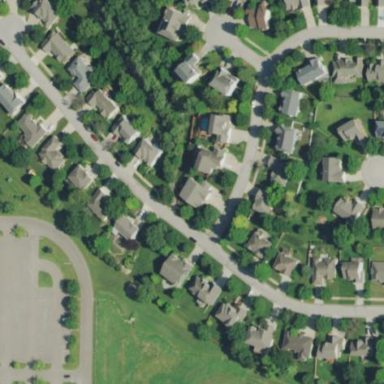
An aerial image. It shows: Residential area composed of single-family homes.